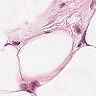
Metastatic tissue present: no